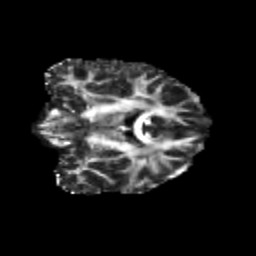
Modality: FA
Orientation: coronal
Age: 29
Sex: male
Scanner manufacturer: siemens
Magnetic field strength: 3 T
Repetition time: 3.5 s
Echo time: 0.113 s